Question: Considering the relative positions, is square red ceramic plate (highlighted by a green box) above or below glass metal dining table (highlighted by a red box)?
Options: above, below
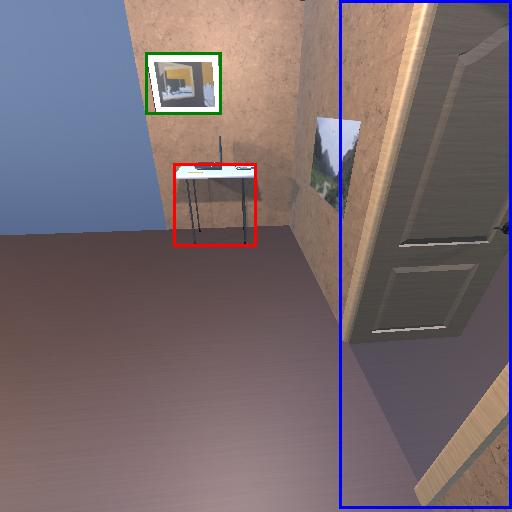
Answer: above